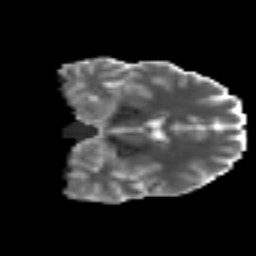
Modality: MD
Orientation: coronal
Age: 25
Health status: ill
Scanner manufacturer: philips
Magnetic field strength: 3 T
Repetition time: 9 s
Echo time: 0.127 s